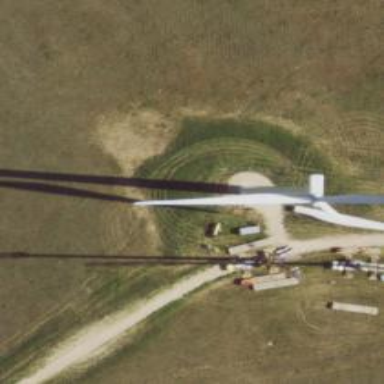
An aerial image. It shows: Wind generator using horizontal axis wind turbines.